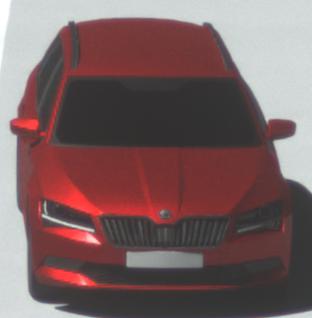
Make: Skoda
Model: Superb Combi 1.4 TSI
Detailed model: Superb (III) Combi
Model produced from: 2015/09
Model produced until: 2018/06
Doors: 5
Color: red
Road condition: wet road
Daytime: midday
Contrast: medium contrast